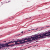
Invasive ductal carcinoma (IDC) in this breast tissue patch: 0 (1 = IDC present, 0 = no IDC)